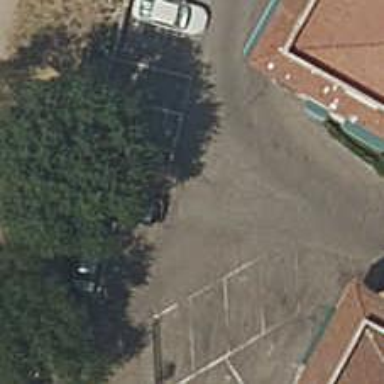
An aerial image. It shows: Road serving as parking aisle.